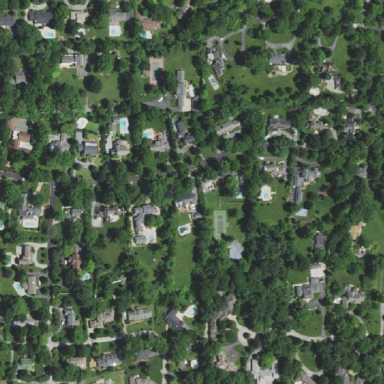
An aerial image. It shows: Residential area composed of single-family homes.